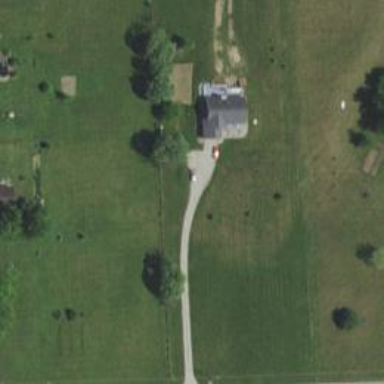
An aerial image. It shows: Driveway leading to service road.